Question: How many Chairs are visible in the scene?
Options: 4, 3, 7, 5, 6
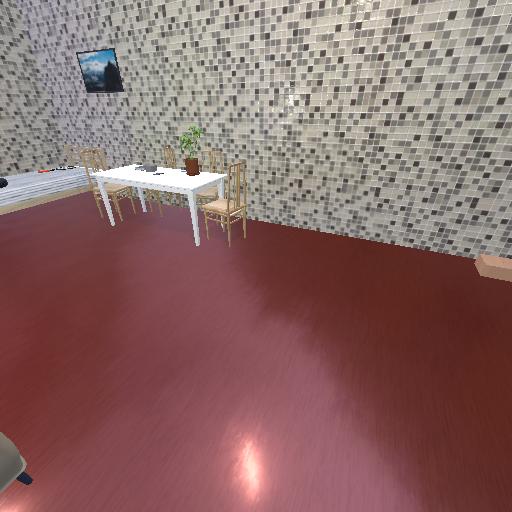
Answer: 4